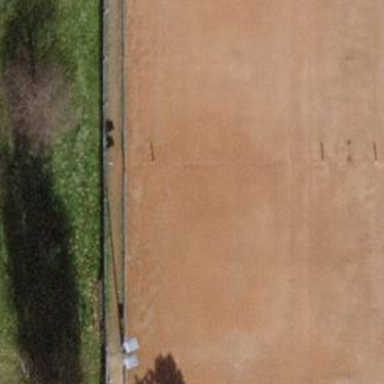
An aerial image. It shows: Tennis court on pitch designated for leisure land.